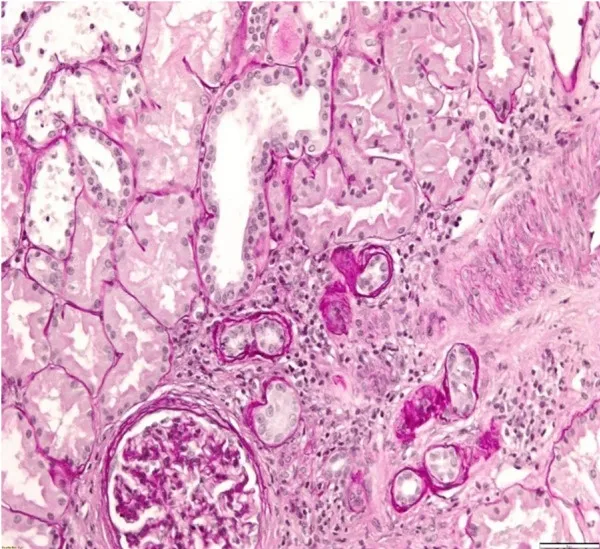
Kidney biopsy showing small foci of fibrosis in tubulointerstitium.
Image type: pathology (pas)